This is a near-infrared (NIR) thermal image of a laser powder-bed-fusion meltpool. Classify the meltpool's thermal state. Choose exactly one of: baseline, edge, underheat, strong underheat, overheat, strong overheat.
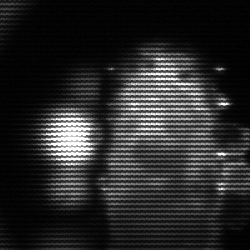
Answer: strong underheat